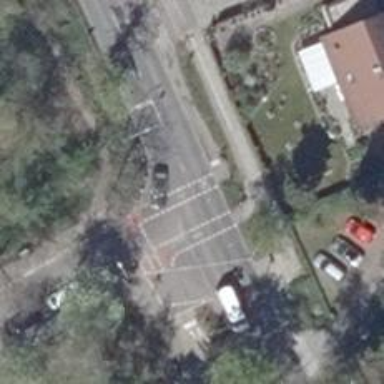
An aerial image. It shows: Road with traffic signals at crossing.